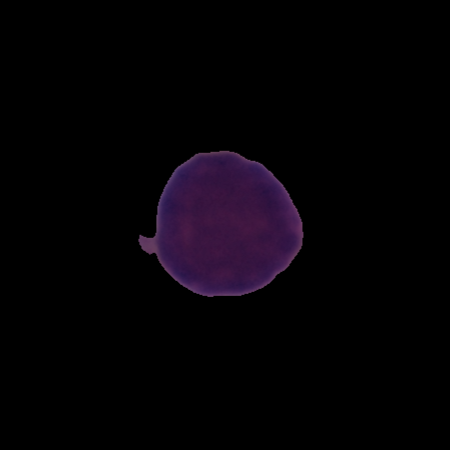
Label: healthy